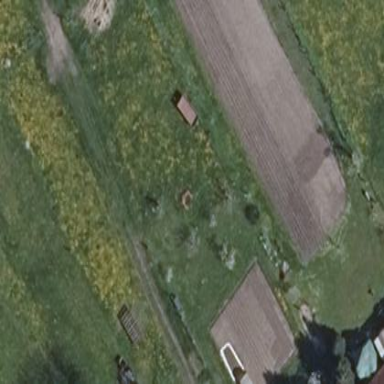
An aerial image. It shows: Area designated for allotments.